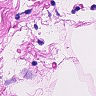
Metastatic tissue present: no